Question: i have this data and im calling it using mysql select then while row fetch array
here is my image of the database

on top of that database there is save button
so when i do save the data, it only save the first row but not the second row.
here is my 'insert code' its kinda long data
'''
// COUNTER
$cou = $_POST['cou'];
// USER DETAILS
$user_code = $_POST['user_code'];
$com_code = $_POST['ccode'];
$com_for_track = $_POST['atrack'];
$template_code = $_POST['template_code'];
$logo_position = $_POST['logo_position'];
$logo_width = $_POST['logo_width'];
$add_position = $_POST['add_position'];
$font_size = $_POST['font_size'];
$font_family = $_POST['font_family'];
// FOR COMPANY NAME
$com_name = $_POST['com_name'];
$address = $_POST['address'];
$post_code = $_POST['post_code'];
$city = $_POST['city'];
$country = $_POST['country'];
$email = $_POST['email'];
$kvk_no = $_POST['kvk_no'];
$vat_no = $_POST['vat_no'];
$bank_acct = $_POST['bank_acct'];
$bank_acct_iban = $_POST['bank_acct_iban'];
// CLIENT NAME
$com_name_for = $_POST['com_name_for'];
$sub_quo = $_POST['sub_quo'];
$street_name_for = $_POST['street_name_for'];
$post_code_for = $_POST['post_code_for'];
$city_for = $_POST['city_for'];
$country_for = $_POST['country_for'];
$todays = date( 'Y-m-d', strtotime( $_POST['todays'] ) );
$ex_date = date( 'Y-m-d', strtotime( $_POST['ex_date'] ) );
$fact_year = $_POST['fact_year'];
$inv_num = $_POST['inv_num'];
// COMPUTATION
$quan = $_POST['quan'];
$defi = $_POST['defi'];
$amti = $_POST['amti'];
$tota = $_POST['tota'];
$btwi = $_POST['btwi'];
// SUBTOTAL
$total_f = $_POST['total_f'];
$s_btw = $_POST['s_btw'];
$t_com = $_POST['t_com'];
// FOOTER
$ft = $_POST['ft'];
$i = 1;
while ( $i <= $cou ) {
JON_SQL( "INSERT INTO jon_tem VALUE( ''
,'$user_code'
,'$com_code'
,'$com_for_track'
,'$template_code'
,'$logo_position'
,'$logo_width'
,'$add_position'
,'$font_size'
,'$font_family'
,'$com_name'
,'$address'
,'$post_code'
,'$city'
,'$country'
,'$email'
,'$kvk_no'
,'$vat_no'
,'$bank_acct'
,'$bank_acct_iban'
,'$com_name_for'
,'$sub_quo'
,'$street_name_for'
,'$post_code_for'
,'$city_for'
,'$country_for'
,'$todays'
,'$ex_date'
,'$fact_year'
,'$inv_num'
,'$quan'
,'$defi'
,'$amti'
,'$tota'
,'$btwi'
,'$total_f'
,'$s_btw'
,'$t_com'
,NOW() )" );
$i++;
}
echo '<div id="success">New template has been saved! <a href="index.php?c=cprof">Quotation Settings</a></div>';
'''
if you see i put 'while there' but its not workin, well yes its working and it loop it 3 times or bla bla but again it only save the first row data.
how can i fix it? :(
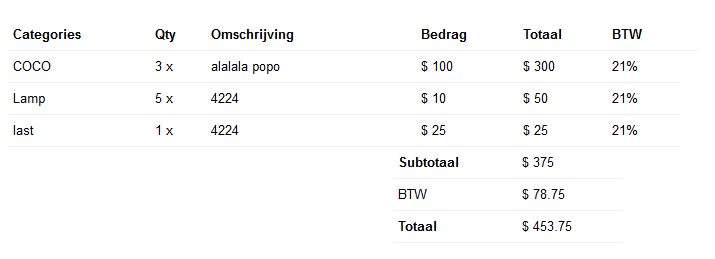
Answer: I finaly fixed it.
heres is the updated code.
'''
$i = 1;
while ( $i <= $cou ) {
// COMPUTATION
$quan = $_POST['quan_'.$i];
$defi = $_POST['defi_'.$i];
$amti = $_POST['amti_'.$i];
$tota = $_POST['tota_'.$i];
$btwi = $_POST['btwi_'.$i];
JON_SQL( "INSERT INTO jon_tem VALUE( ''
,'$user_code'
,'$com_code'
,'$com_for_track'
,'$template_code'
,'$logo_position'
,'$logo_width'
,'$add_position'
,'$font_size'
,'$font_family'
,'$com_name'
,'$address'
,'$post_code'
,'$city'
,'$country'
,'$email'
,'$kvk_no'
,'$vat_no'
,'$bank_acct'
,'$bank_acct_iban'
,'$com_name_for'
,'$sub_quo'
,'$street_name_for'
,'$post_code_for'
,'$city_for'
,'$country_for'
,'$todays'
,'$ex_date'
,'$fact_year'
,'$inv_num'
,'$quan'
,'$defi'
,'$amti'
,'$tota'
,'$btwi'
,'$total_f'
,'$s_btw'
,'$t_com'
,NOW() )" );
$i++;
}
'''
and the html code
'''
$i = 1;
while( $row = mysql_fetch_array( $sqlview ) ) {
?>
<tr>
<td><?=$row['category'];?></td>
<td>
<input type="hidden" name="atrack" value="<?=$row['com_track'];?>" />
<input type="hidden" name="quan_<?=$i;?>" value="<?=$row['quo_quantity'];?>" />
<input type="hidden" name="defi_<?=$i;?>" value="<?=$row['quo_definition'];?>" />
<input type="hidden" name="amti_<?=$i;?>" value="<?=$row['quo_amt'];?>" />
<input type="hidden" name="tota_<?=$i;?>" value="<?=$row['quo_total'];?>" />
<input type="hidden" name="btwi_<?=$i;?>" value="<?=$row['quo_btw'];?>" />
<?=$row['quo_quantity'];?> x
</td>
<td width="200">
<?=$row['quo_definition'];?>
</td>
<td>
<?=$msg_tot;?> <?=$row['quo_amt'];?>
</td>
<td id="total">
<input type="hidden" name="sumof" value="<?=$row['quo_total'];?>" />
<?=$msg_tot;?> <?=$row['quo_total'];?>
</td>
<td>
<?=$row['quo_btw'];?>
</td>
</tr>
<?
$i++;
}
'''
thank you guys for the idea. very appreciate it.